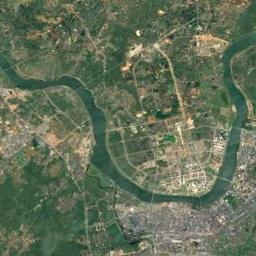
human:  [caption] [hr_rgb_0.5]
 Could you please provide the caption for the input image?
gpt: There are many trees around the river .

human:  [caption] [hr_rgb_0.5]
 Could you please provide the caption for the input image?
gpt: A green river curved like a circle, With a bustling city on one side and green and tawny fields on the other .

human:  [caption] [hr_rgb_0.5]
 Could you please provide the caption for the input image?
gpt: The green river with a winding bank goes through the residential area .

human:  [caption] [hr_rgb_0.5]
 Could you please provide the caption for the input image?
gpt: The river goes through farmland and houses .

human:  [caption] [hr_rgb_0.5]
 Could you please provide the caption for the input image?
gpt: There are many buildings and green meadows near the river .